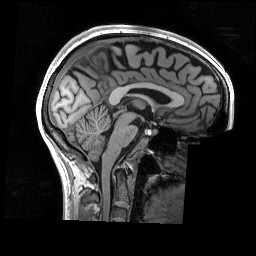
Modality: T1w
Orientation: sagittal